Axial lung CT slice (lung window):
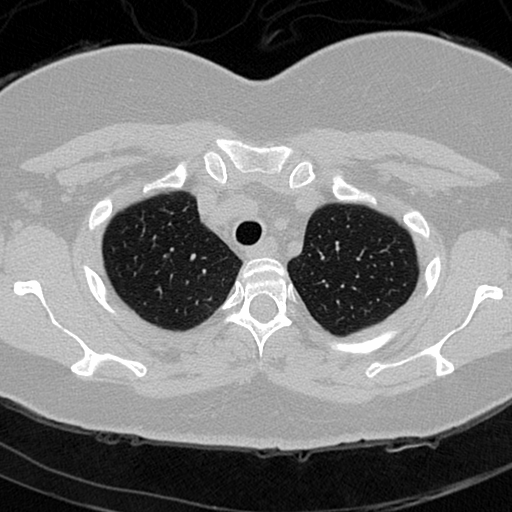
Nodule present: no